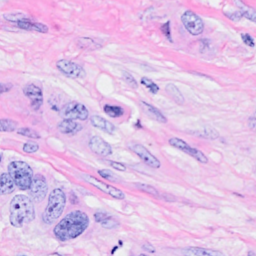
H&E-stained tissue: Breast